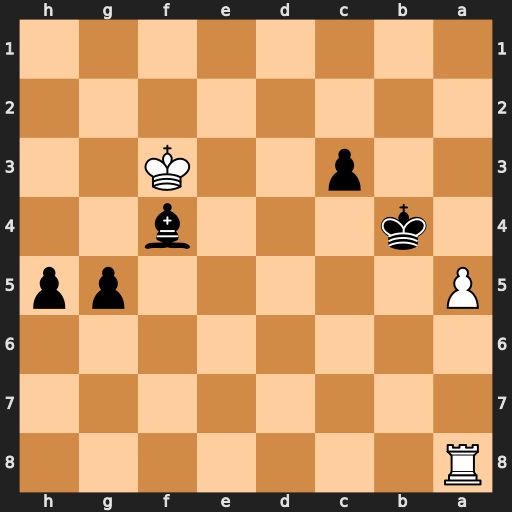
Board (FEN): R7/8/8/P5pp/1k3b2/2p2K2/8/8
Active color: b
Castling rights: -
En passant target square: -
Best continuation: Kb5 a6 Kb6 a7 Bd2 Ke2 h4